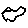
Label: cloud